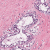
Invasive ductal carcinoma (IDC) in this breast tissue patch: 0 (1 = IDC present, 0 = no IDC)